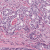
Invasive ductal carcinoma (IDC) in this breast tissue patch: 1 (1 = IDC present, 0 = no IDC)